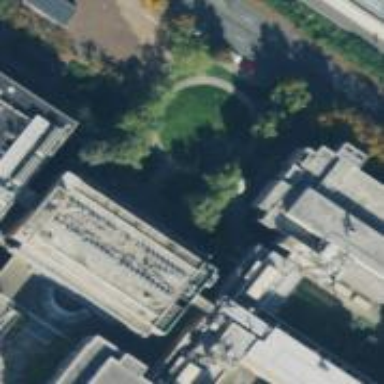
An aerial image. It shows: Building with light gray roof.